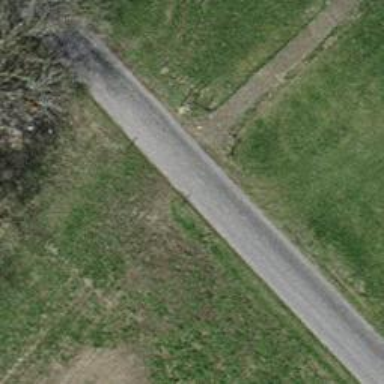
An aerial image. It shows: Unclassified road with asphalt surface and grade1 tracktype.